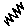
Label: zigzag